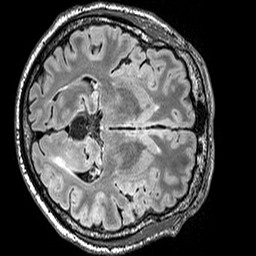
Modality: FLAIR
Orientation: axial
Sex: male
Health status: ill
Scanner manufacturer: siemens
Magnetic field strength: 3 T
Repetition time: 5 s
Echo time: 0.388 s